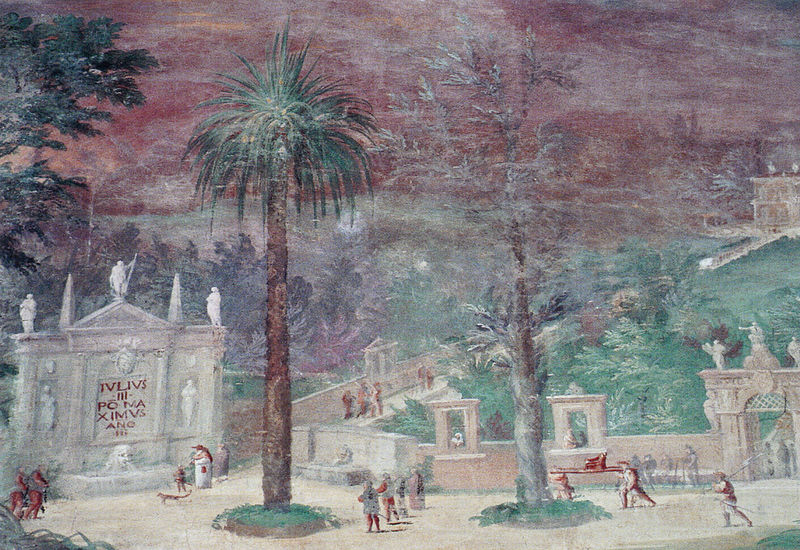
Titel: Villa Giulia
Künstler: Giacomo Barozzi da Vignola
Standort: Rom, Villa Giulia (EU - I - Latium)
Schlagwörter: himmel, bäume, grün, landschaft, menschen, marmor, weiss, zeichnung, hund, park, rot, weg, malerei, stein, hügel, brunnen, garten, trage, mauer, platz, bank, figuren, palme, tor, eingang, schwert, rom, statuen, römisch, grabmal, sänfte, julius, iulius